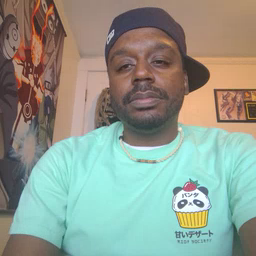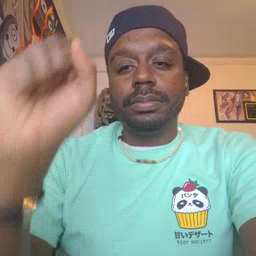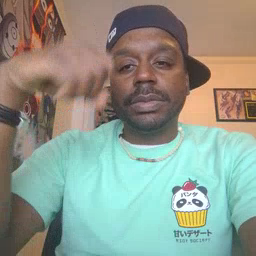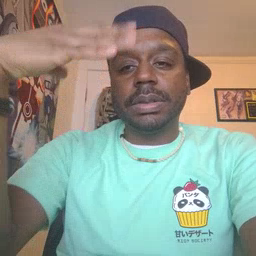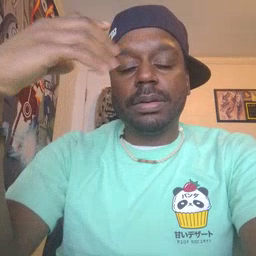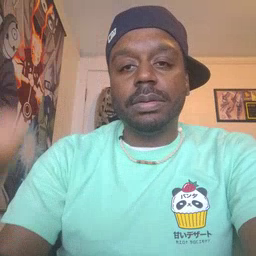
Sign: sun